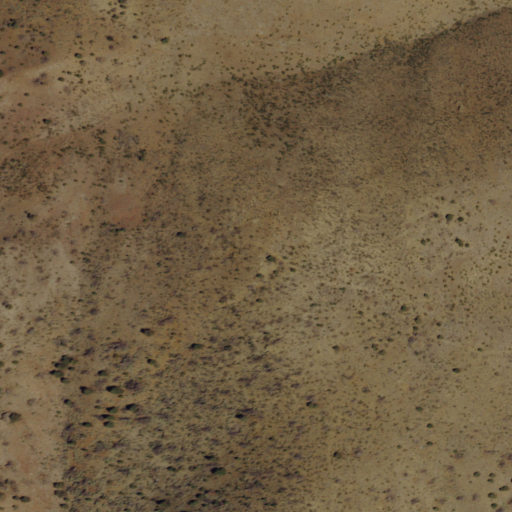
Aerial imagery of mountain in Nevada named Gold Hill containing shrub and grassland